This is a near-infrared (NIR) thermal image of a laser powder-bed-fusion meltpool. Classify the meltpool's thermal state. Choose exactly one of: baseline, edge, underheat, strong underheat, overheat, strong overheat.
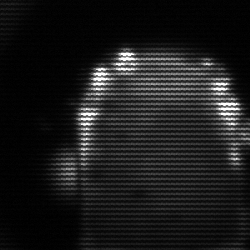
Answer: baseline